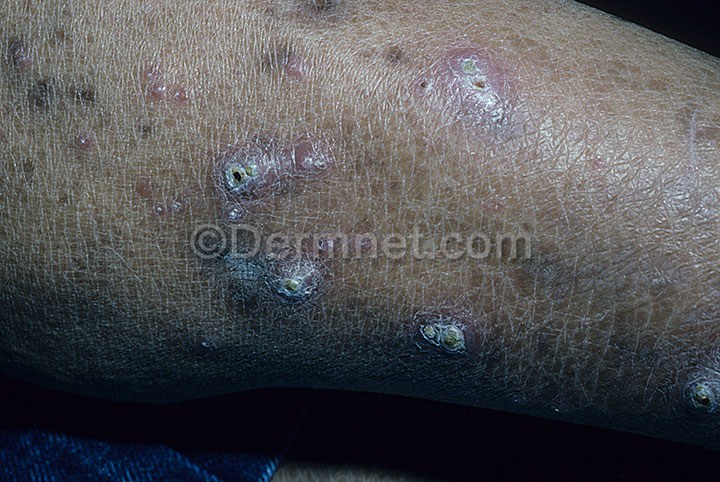
Disease: Seborrheic Keratoses and other Benign Tumors